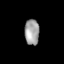
Tissue: lung
Cell type: Epithelial cells
Senescence score: 0.2218
Nuclear area (px): 367
Mean DAPI intensity: 160.322